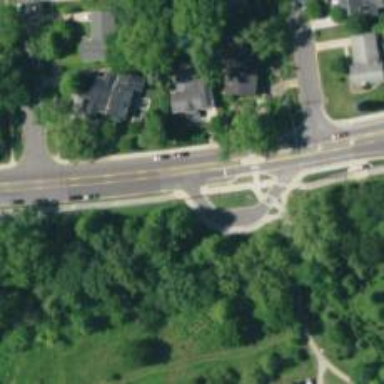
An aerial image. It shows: Unmarked crossing on footway.